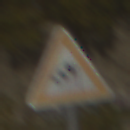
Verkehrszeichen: SeitenwindVonRechts
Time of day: MorningAfternoon
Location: Outdoor (Suburban)
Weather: PartlyCloudy
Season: NotSpecified
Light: Natural